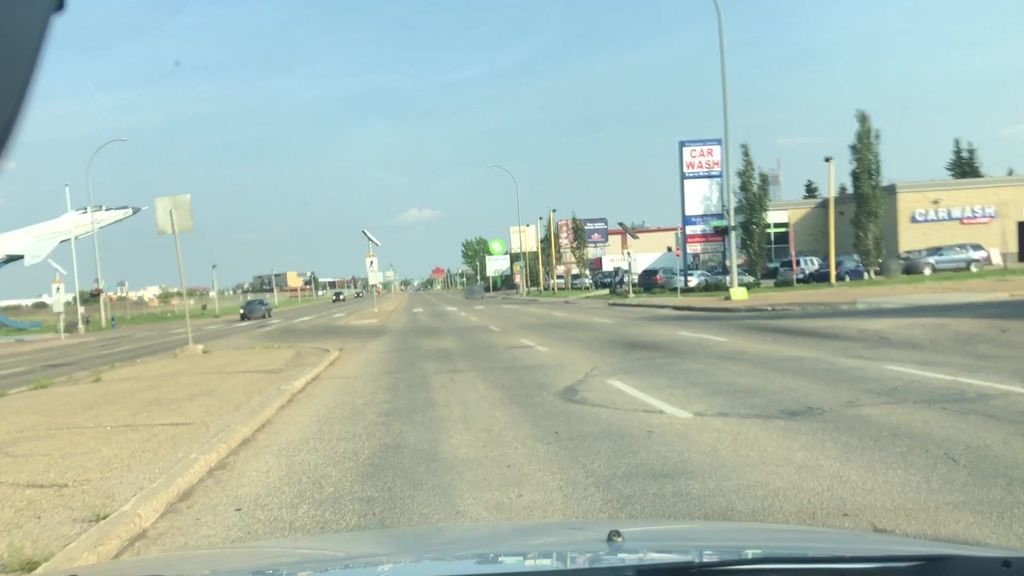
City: edmonton